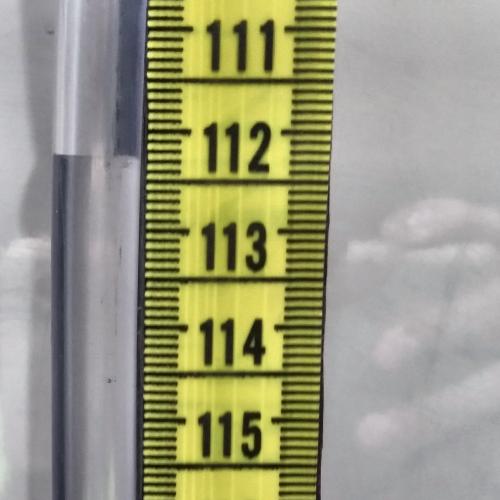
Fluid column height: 112.3 cm